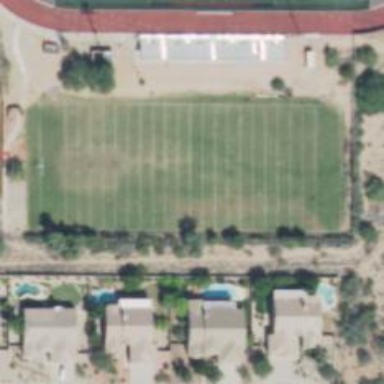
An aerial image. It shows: American football pitch.